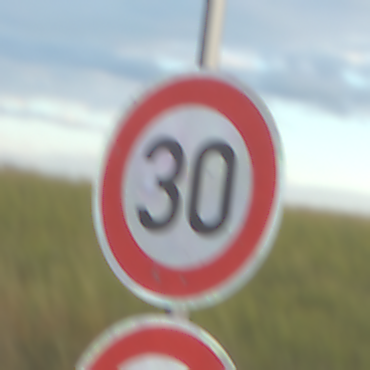
Verkehrszeichen: Geschwindigkeit30
Zusatzzeichen unten: UeberholverbotKraftfahrzeuge
Umgebung: Outdoor, RoadRail
Tageszeit: SunriseSunset
Wetter: PartlyCloudy
Licht: Natural
Jahreszeit: NotSpecified
Kontrast: MediumContrast